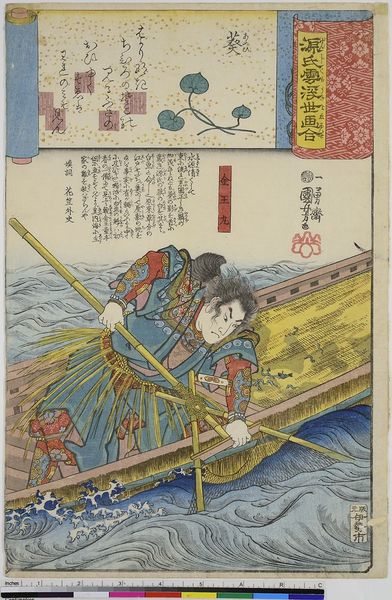
Titel: Aoi, Blatt 9 aus der Serie: Genji Wolken zusammen mit Ukiyo-e
Künstler: Utagawa Kuniyoshi
Standort: Hamburg
Institution: Museum für Kunst und Gewerbe Hamburg
Schlagwörter: mann, blumen, figur, gewand, person, boot, holzschnitt, fischer, kutter, gestalt, asien, druckgraphik, druckgrafik, seite, literatur, zeit, netz, farbholzschnitt, fischen, werkzeuge, buchmalerei, fischernetz, edo, malve, charaktere, reproduktionen, druckerzeugnisse, blüte, angelgerät, fischereigerät, fischfanggerät, ukiyo, lit, literarische, genji